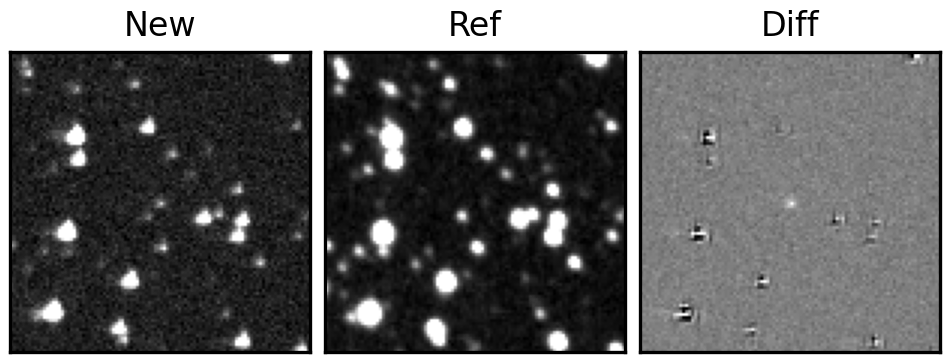
Label: real